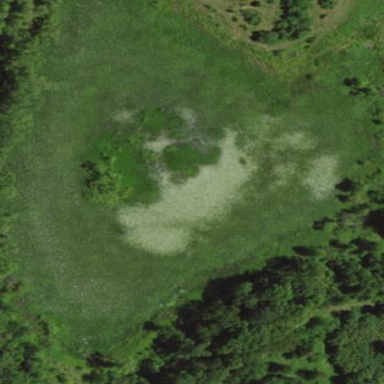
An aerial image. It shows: Pond with natural water.